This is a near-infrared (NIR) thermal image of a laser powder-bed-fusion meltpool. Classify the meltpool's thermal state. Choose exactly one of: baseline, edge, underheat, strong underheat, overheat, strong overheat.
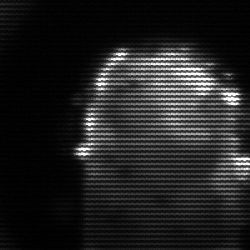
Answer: baseline